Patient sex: F
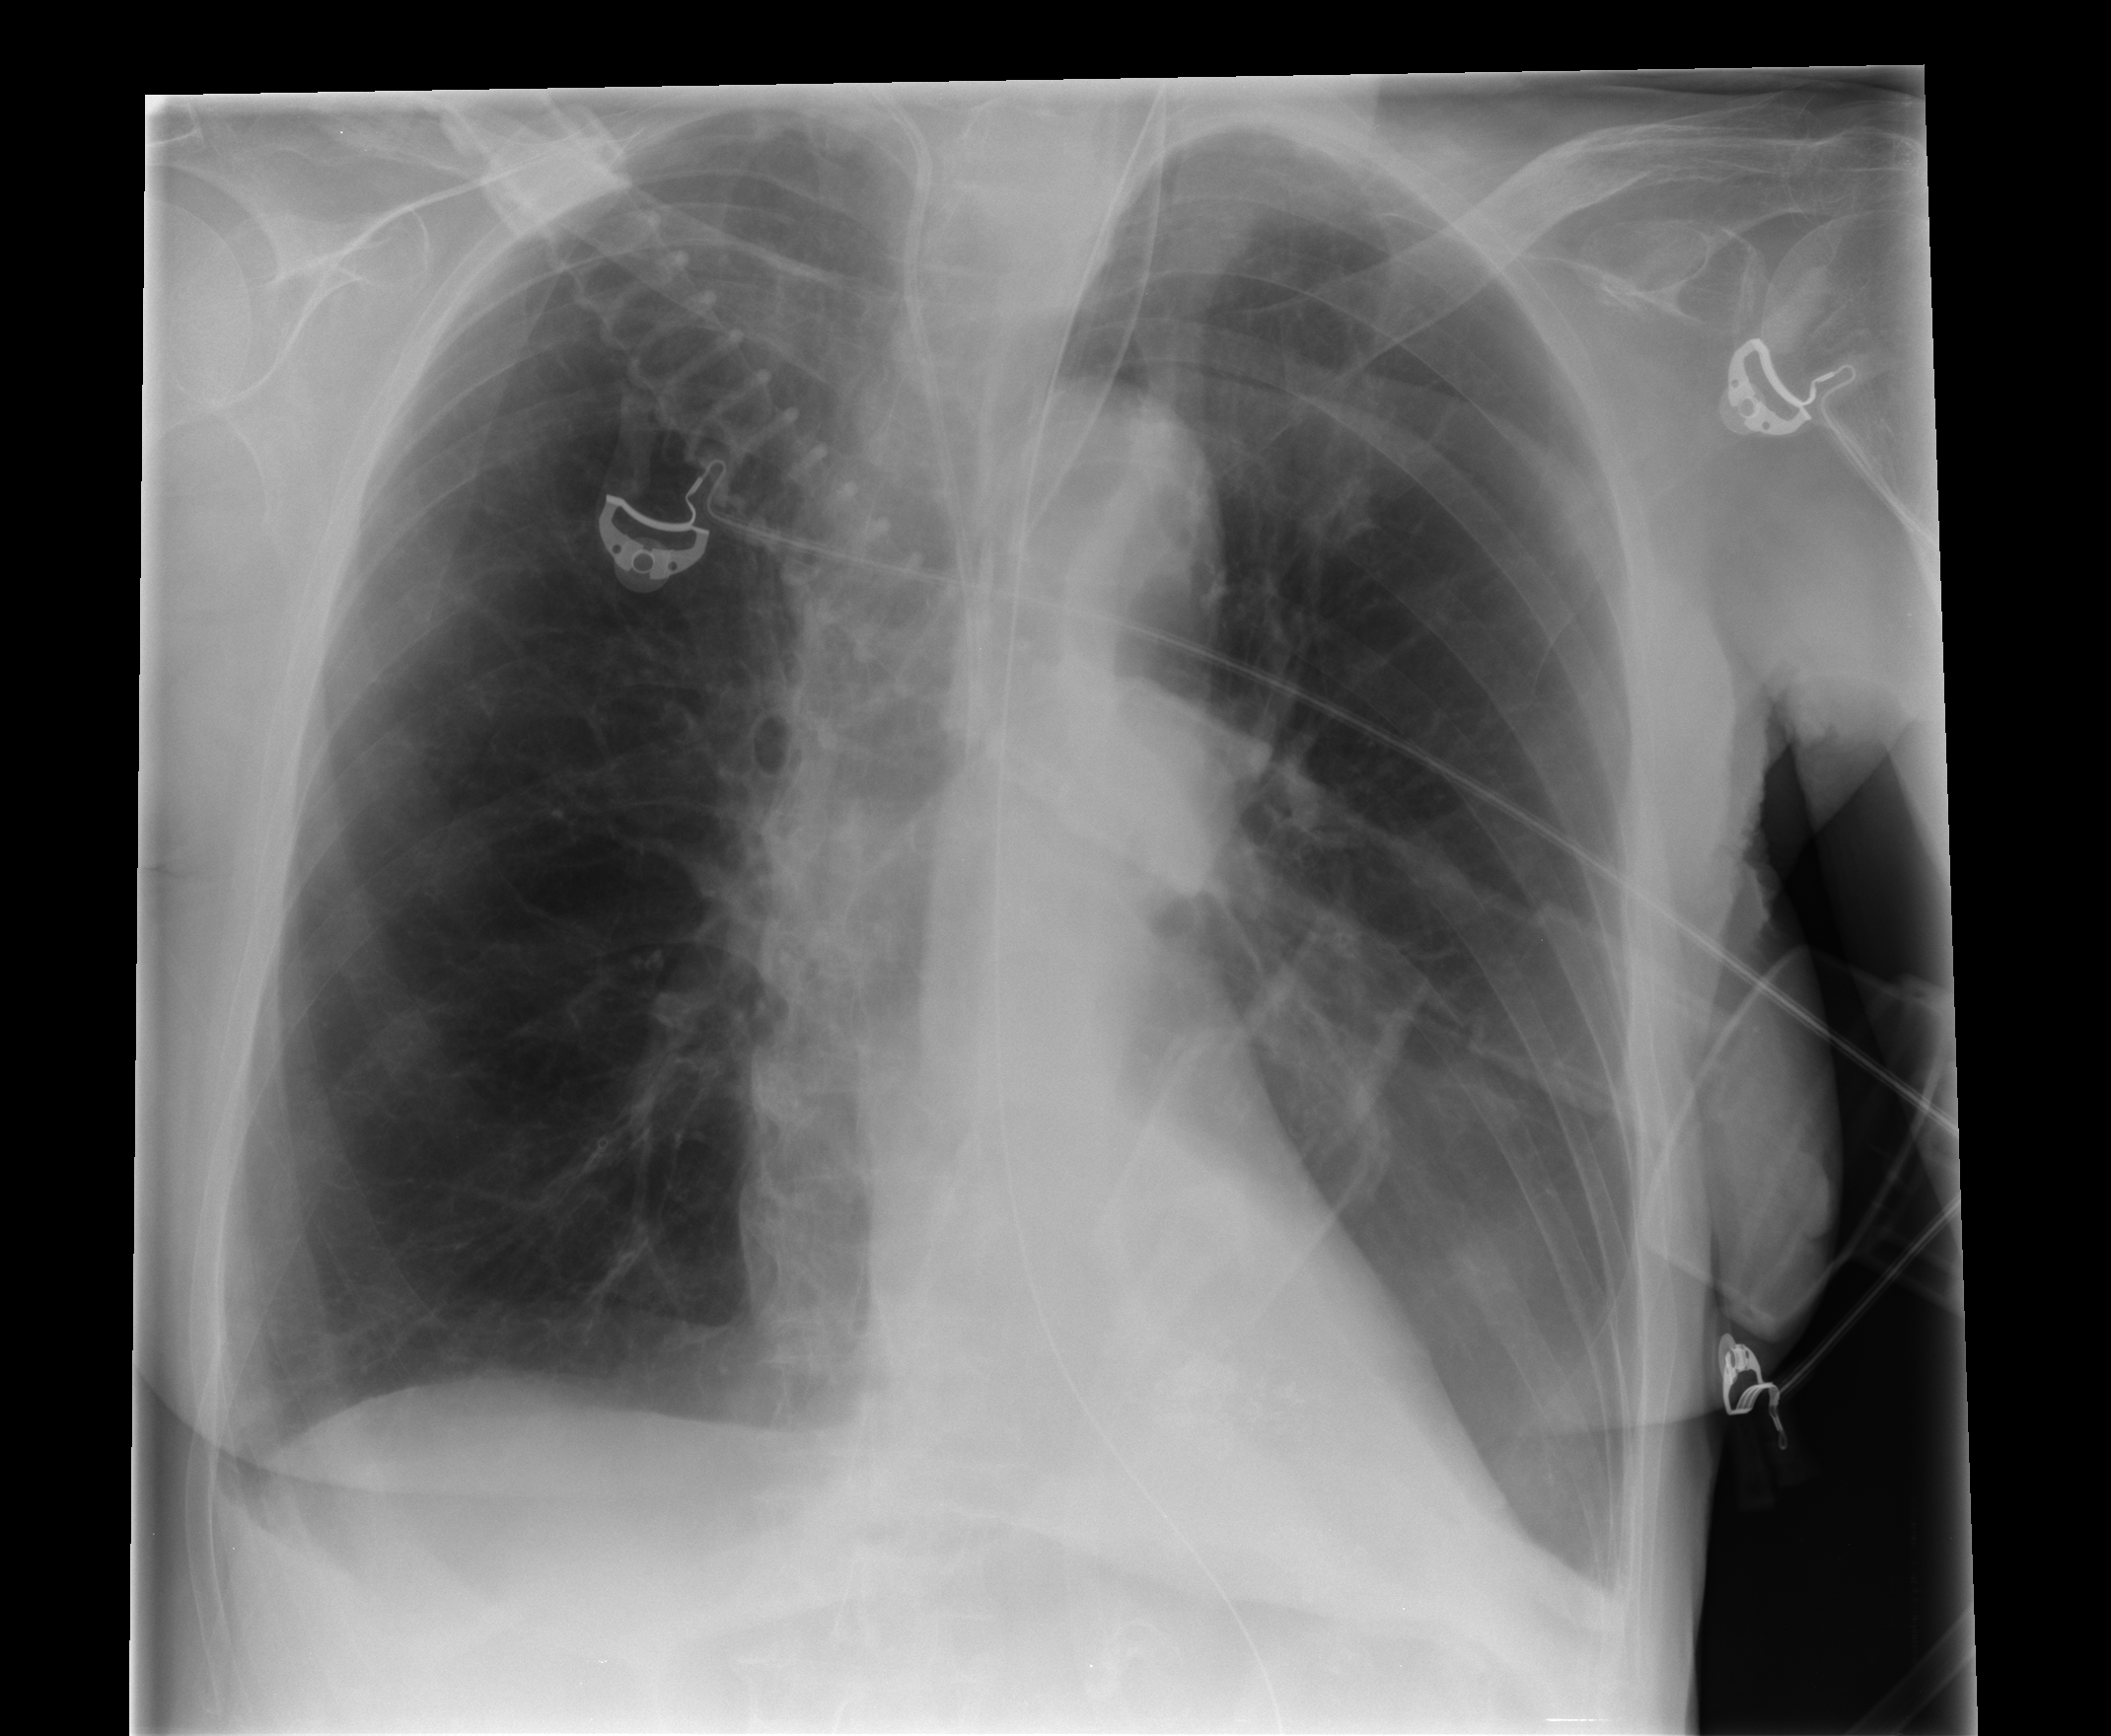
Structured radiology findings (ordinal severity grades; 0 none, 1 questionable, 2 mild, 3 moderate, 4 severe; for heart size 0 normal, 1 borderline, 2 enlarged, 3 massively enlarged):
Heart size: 0
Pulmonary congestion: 1
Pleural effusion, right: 1
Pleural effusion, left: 1
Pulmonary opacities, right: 0
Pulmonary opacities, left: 0
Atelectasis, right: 0
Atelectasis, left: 0